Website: lowes
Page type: review-order
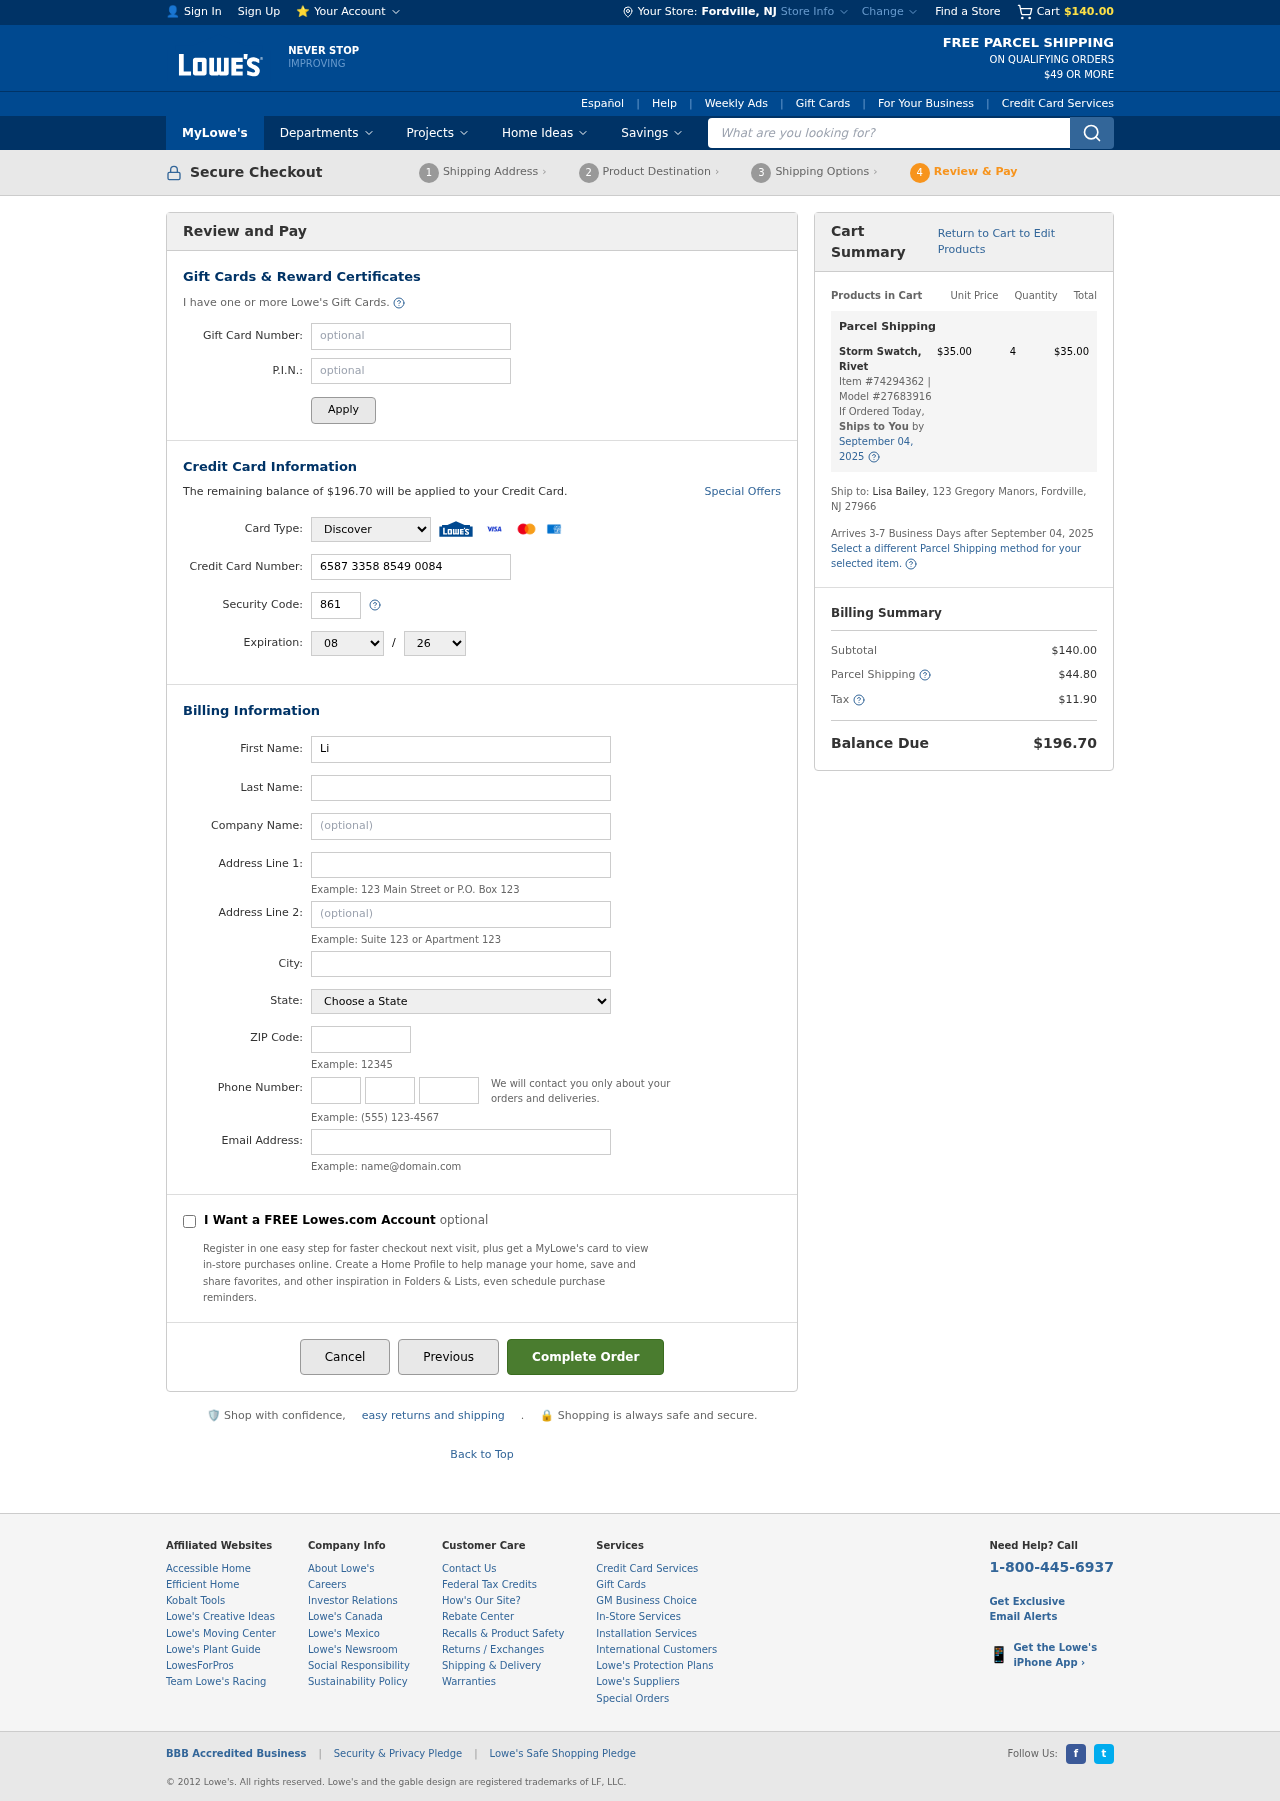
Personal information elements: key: PII_CARD_CVV
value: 861
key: PII_CARD_EXPIRY_MONTH
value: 08
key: PII_CARD_EXPIRY_YEAR
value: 26
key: PII_CARD_NUMBER
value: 6587 3358 8549 0084
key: PII_CARD_TYPE
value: Discover
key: PII_CITY
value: Fordville
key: PII_CITY_STATE
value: Fordville, NJ
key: PII_COMPANY
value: Harrell Group
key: PII_EMAIL
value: lisabailey@gmail.com
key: PII_FIRSTNAME
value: Lisa
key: PII_LASTNAME
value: Bailey
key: PII_PHONE_AREA
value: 674
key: PII_PHONE_PREFIX
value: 867
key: PII_PHONE_SUFFIX
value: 5341
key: PII_POSTCODE
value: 27966
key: PII_STATE
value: New Jersey
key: PII_STREET
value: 123 Gregory Manors
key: PII_STREET2
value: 123 Gregory Manors
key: PII_FULLNAME2
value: Lisa Bailey
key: PII_STATE_ABBR
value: NJ
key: PII_POSTCODE_FULL
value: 27966
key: PII_CITY_STATE_ZIP
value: Fordville, NJ 27966
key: PII_POSTCODE_NUMERIC
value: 27966
Product elements: key: PRODUCT1_NAME
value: Storm Swatch, Rivet
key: PRODUCT1_PRICE
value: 35
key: PRODUCT1_QUANTITY
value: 4
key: PRODUCT1_ITEM_NUMBER
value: Item #74294362
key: PRODUCT1_MODEL_NUMBER
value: Model #27683916
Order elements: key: ORDER_SUBTOTAL
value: $140.00
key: ORDER_BALANCE_DUE
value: $196.70
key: ORDER_SHIPPING_DATE
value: September 04, 2025
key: ORDER_ITEM_TOTAL
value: $35.00
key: ORDER_SHIPPING_DATE2
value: September 04, 2025
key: ORDER_SHIPPING_COST
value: $44.80
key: ORDER_TAX
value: $11.90
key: ORDER_TOTAL
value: $196.70
Search elements: key: HEADER_SEARCH
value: What are you looking for?